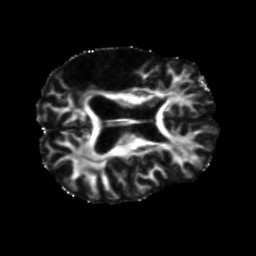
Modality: FA
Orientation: axial
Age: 66
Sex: male
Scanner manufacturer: siemens
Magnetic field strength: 3 T
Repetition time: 5.25 s
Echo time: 0.08 s